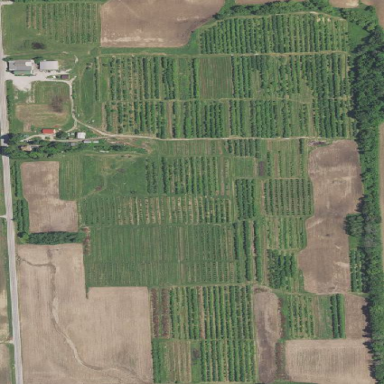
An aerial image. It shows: Orchard.